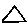
Label: triangle